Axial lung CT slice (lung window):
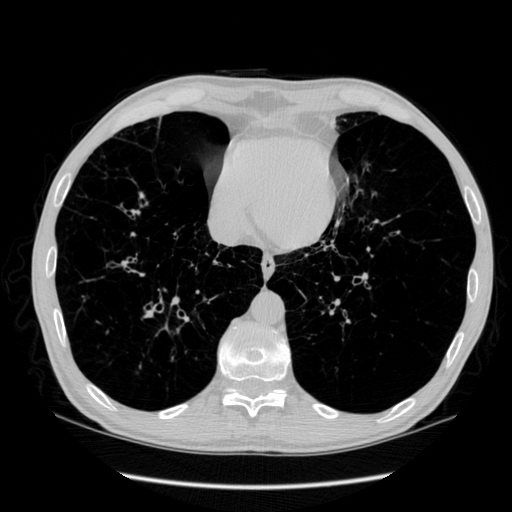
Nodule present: no